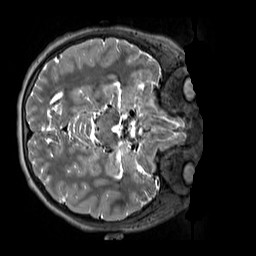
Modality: T2w
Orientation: axial
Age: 11
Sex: female
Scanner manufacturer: siemens
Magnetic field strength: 3 T
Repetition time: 3.2 s
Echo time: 0.408 s